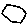
Label: hexagon